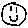
Label: smiley face